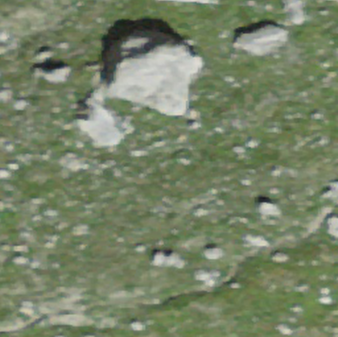
Label: bouldering_area